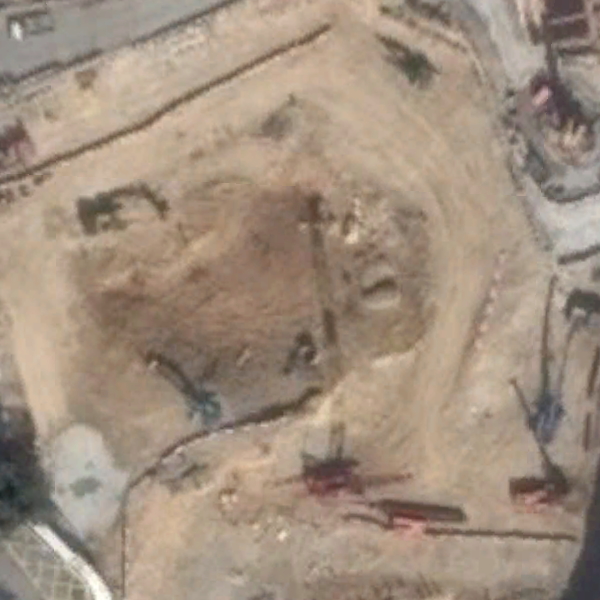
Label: BareLand